Question: I have this .NET regex:
'''
(<%#)(?<type>((sql)|(magic)|(sqlscalar))):(?<method>([^\s]*)\s*)(\s)*(%>)
'''
and it matches ''sqlscalar'' and ''magic'' perfectly , but does not match ''sql''

any help appreciated..
here is the server name <%#sqlscalar:@@servername %> this is result from funcA with @p valu=100 <%#sqlscalar:dbo.funcA(<%variableA%>)%> : both the functions above is in first line ,
Results of FuncB, and the fMagic() in second line <%#sqlscalar:funcB(<%variableB%>)%> <%#magic:fMagic()%>
Third line is from sql 'select * from dbo.ftelUsers()' <%#sql:select * from dbo.ftElUsers()%>
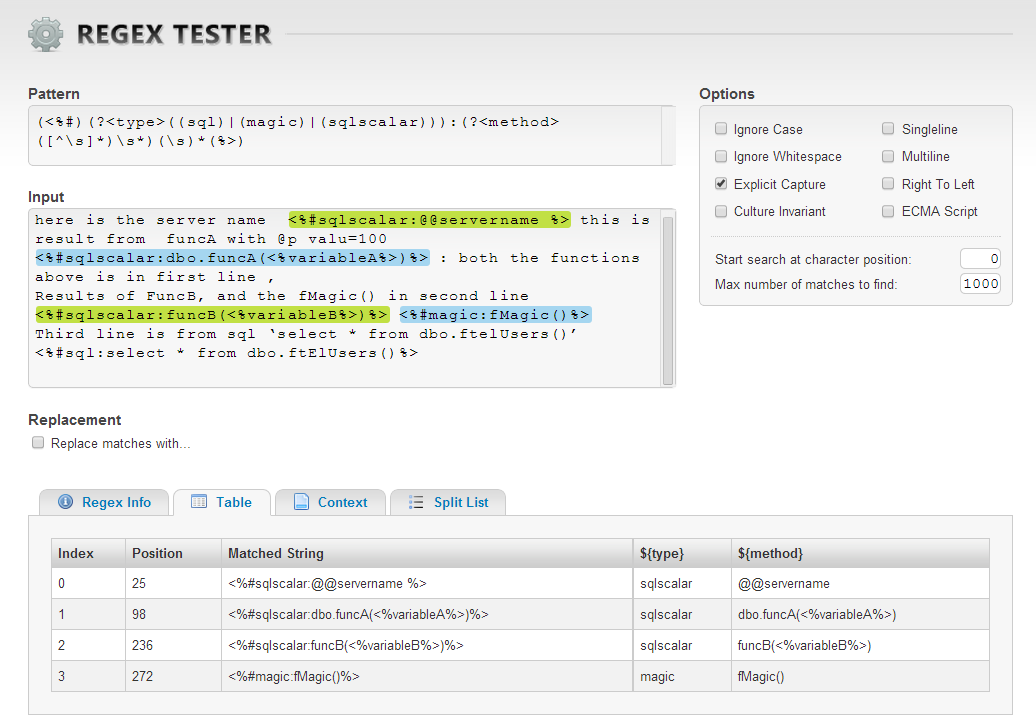
Answer: Your regex doesn't allow whitespace after the colon (unless it's directly before the closing bracket '%>'). That's why 'select * from...' doesn't match.
I propose a different regex ( to handle nested tags which I had overlooked before):
'''
Regex regexObj = new Regex(
@"<%[#] # Match '<%#'
(?<type> # Match and capture in group 'type':
sql # 'sql'
(?:scalar)? # optionally followed by 'scalar'
| # OR
magic # 'magic'
) # End of group 'type'
: # Match ':'
(?<method> # Match and capture in group 'method'
(?> # Either match (possessively):
(?: # the following group which matches
(?!<%|%>) # only if we're not at the start of <% or %>
. # any character
)+ # once or more
| # or
<% (?<Depth>) # <% (and increase the nesting counter)
| # or
%> (?<-Depth>) # %> (and decrease the nesting counter).
)* # Repeat as needed.
(?(Depth)(?!)) # Assert that the nesting counter is at zero.
) # End of group 'method'
%> # Then match a closing %>.
",
RegexOptions.IgnorePatternWhitespace | RegexOptions.Singleline);
'''